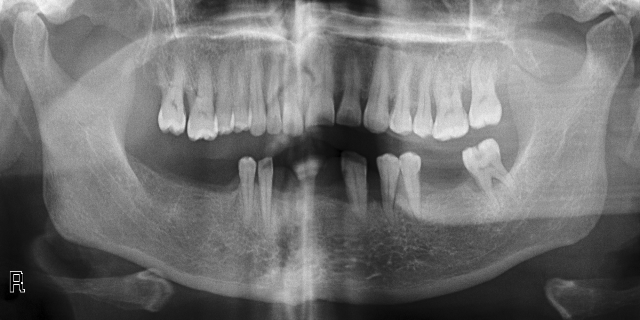
adult